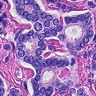
Metastatic tissue present: yes